Field crop: tomato
Growth stage: 1
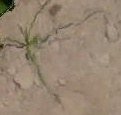
Species: cyperus